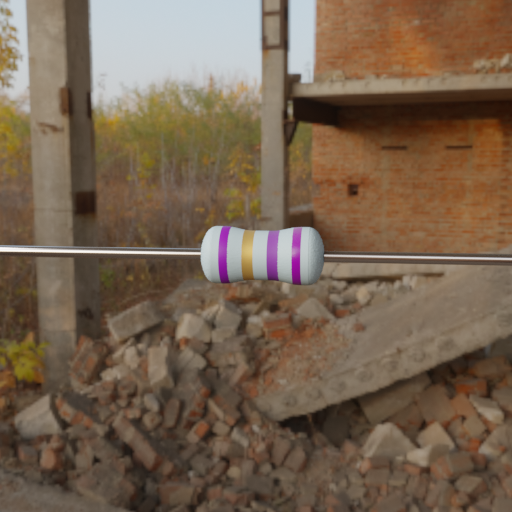
Resistor colour bands (in order): violet, gold, violet, violet